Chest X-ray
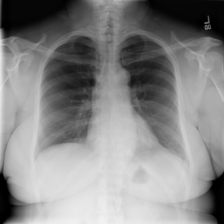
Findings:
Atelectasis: negative
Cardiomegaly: negative
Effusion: negative
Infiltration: negative
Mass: negative
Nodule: negative
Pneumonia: negative
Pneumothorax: negative
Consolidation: negative
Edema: negative
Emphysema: negative
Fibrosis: negative
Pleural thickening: negative
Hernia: negative